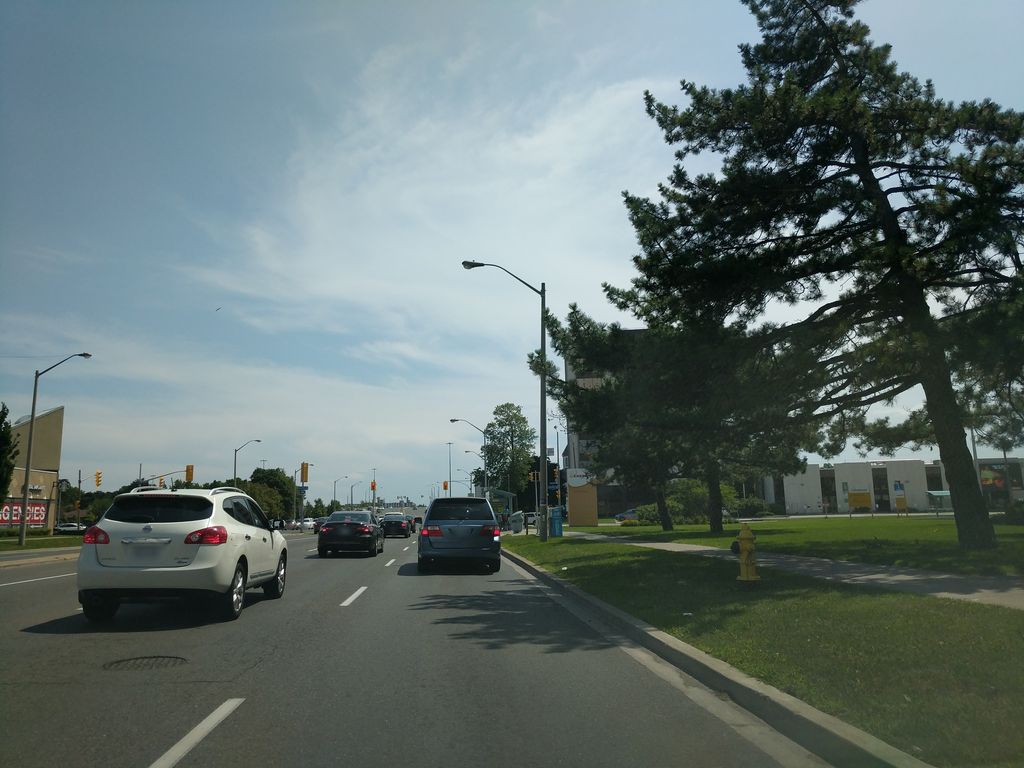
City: toronto